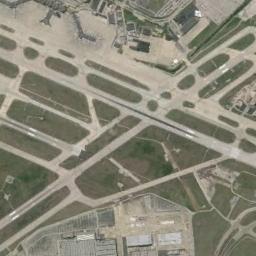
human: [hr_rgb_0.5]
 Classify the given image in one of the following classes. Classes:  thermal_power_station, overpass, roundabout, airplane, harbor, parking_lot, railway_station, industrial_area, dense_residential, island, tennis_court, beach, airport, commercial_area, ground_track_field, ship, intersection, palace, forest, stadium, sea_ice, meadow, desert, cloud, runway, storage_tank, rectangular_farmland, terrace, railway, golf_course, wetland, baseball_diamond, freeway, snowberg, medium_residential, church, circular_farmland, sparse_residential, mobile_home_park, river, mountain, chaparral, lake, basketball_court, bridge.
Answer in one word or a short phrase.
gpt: airport